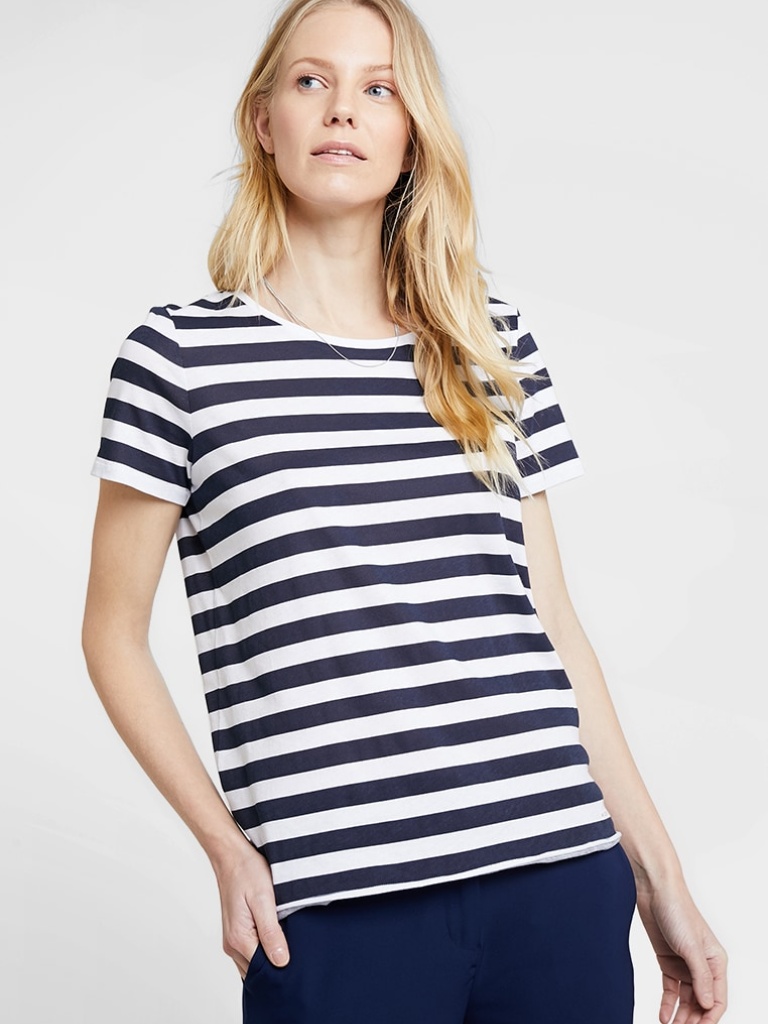
cotton relaxed short sleeve hip length Untucked crew t-shirt